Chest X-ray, AP view. Patient: 9 years old, sex M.
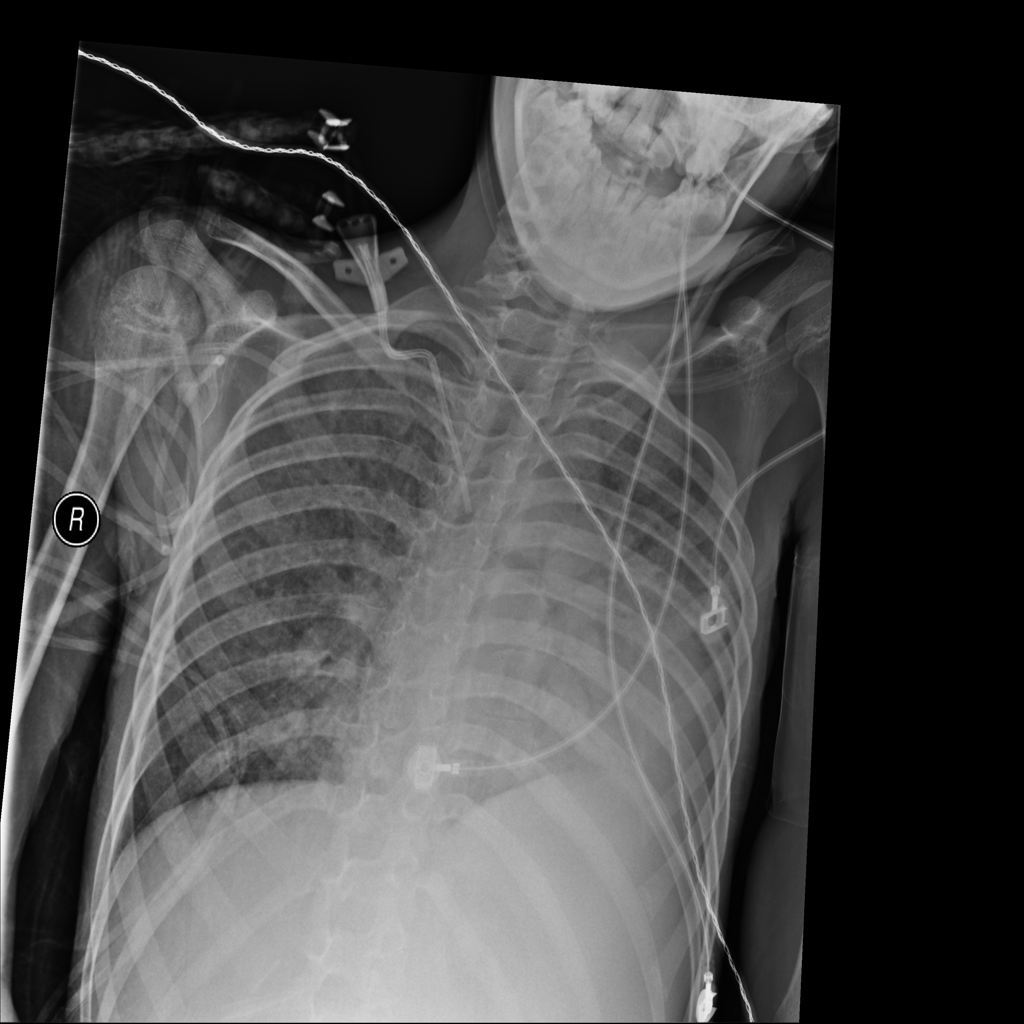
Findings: Cardiomegaly, Effusion